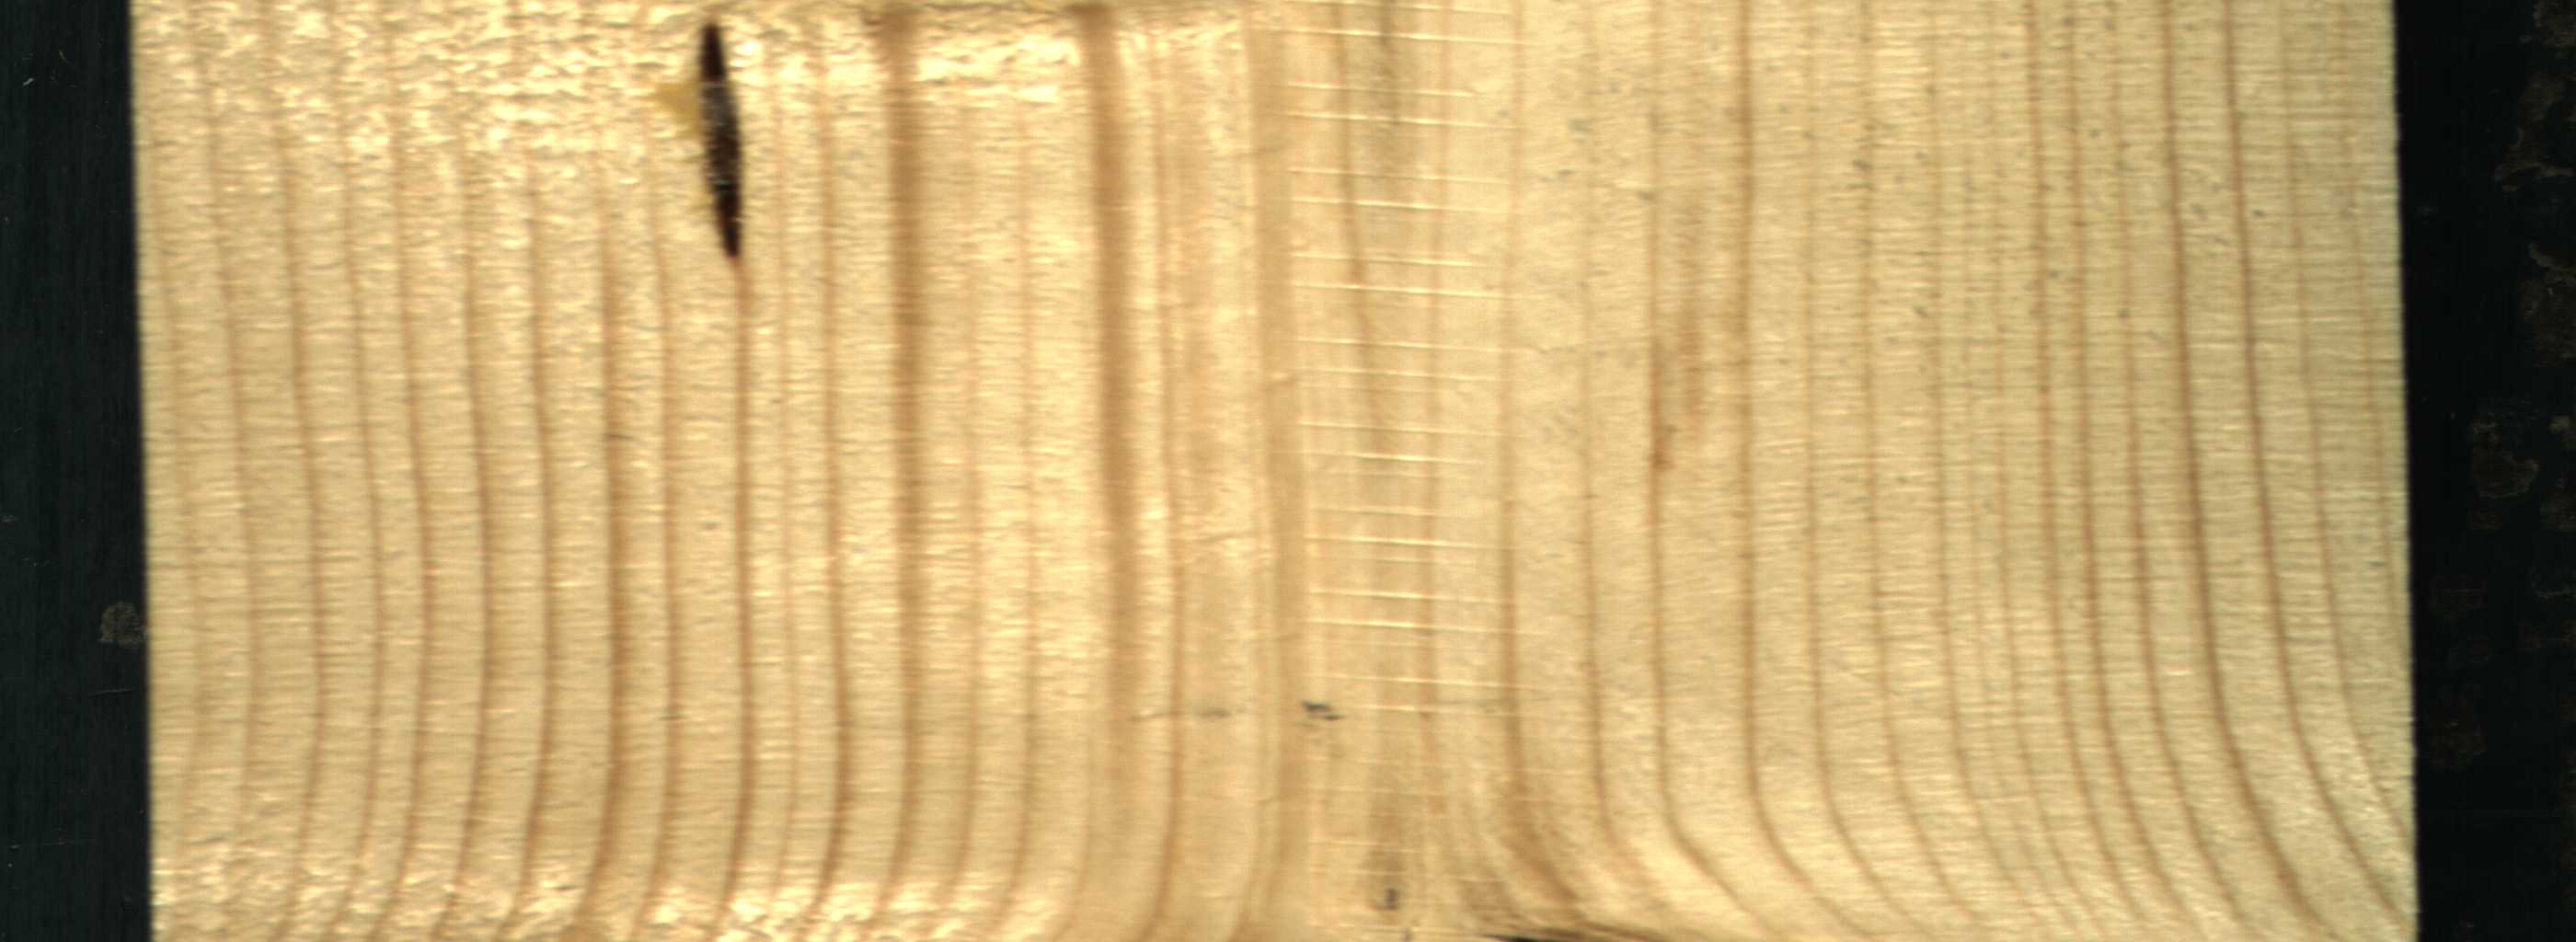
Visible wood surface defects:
resin